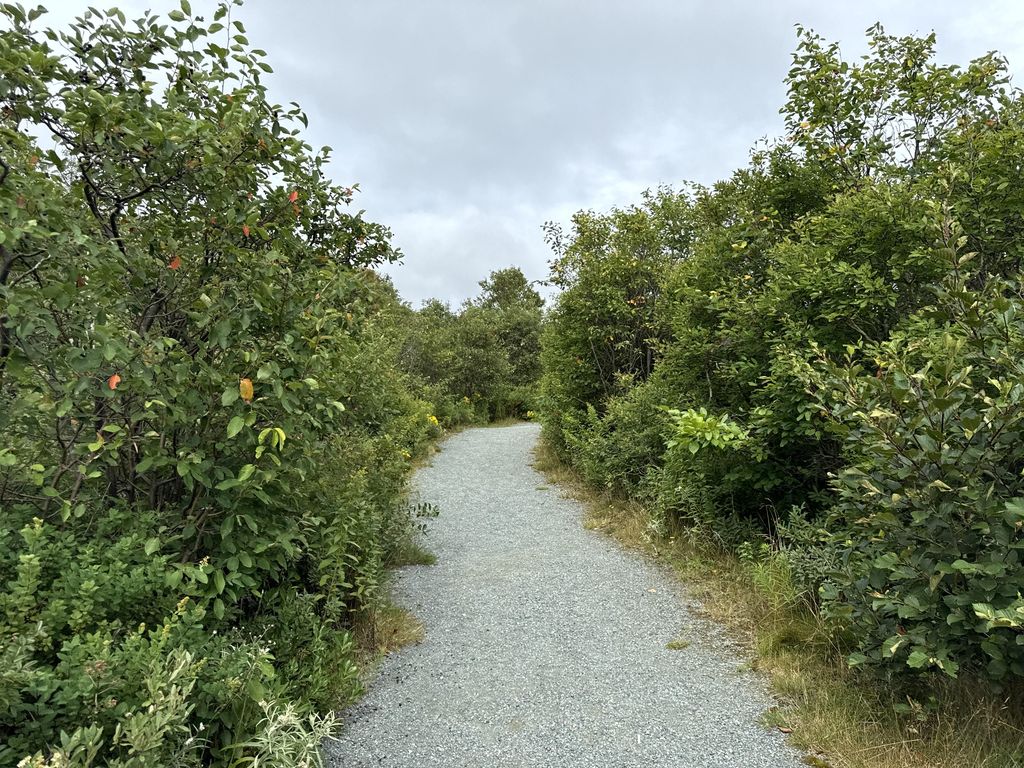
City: st_johns